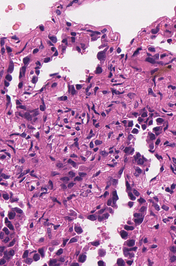
Tumor epithelial tissue: yes
Tumor-associated stroma tissue: yes
Normal tissue: no